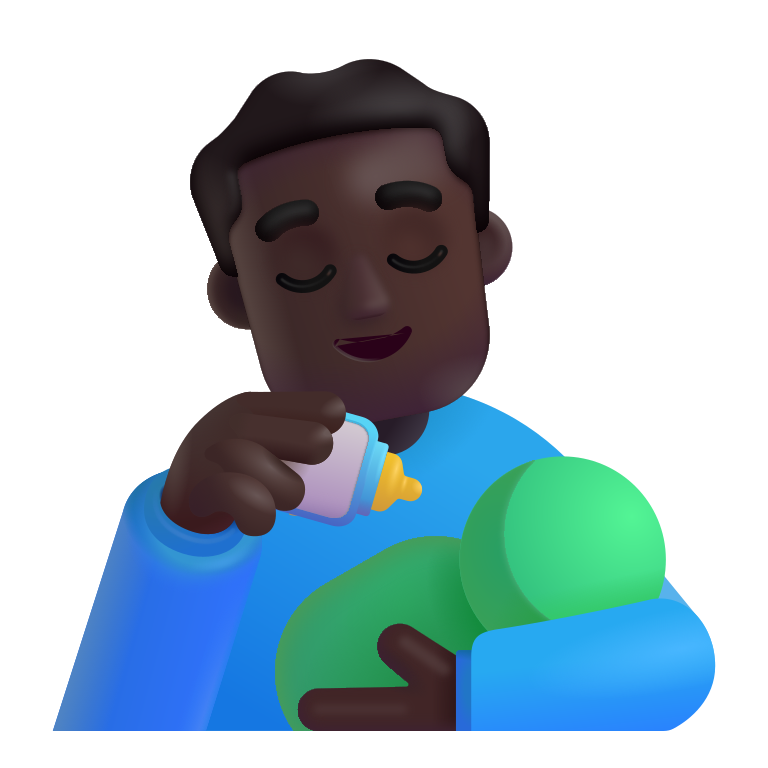
man feeding baby color dark